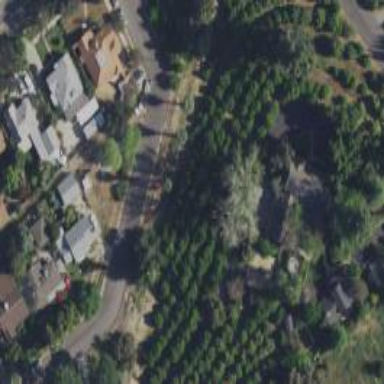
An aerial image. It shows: Orchard.